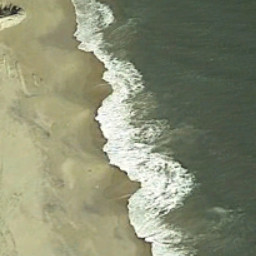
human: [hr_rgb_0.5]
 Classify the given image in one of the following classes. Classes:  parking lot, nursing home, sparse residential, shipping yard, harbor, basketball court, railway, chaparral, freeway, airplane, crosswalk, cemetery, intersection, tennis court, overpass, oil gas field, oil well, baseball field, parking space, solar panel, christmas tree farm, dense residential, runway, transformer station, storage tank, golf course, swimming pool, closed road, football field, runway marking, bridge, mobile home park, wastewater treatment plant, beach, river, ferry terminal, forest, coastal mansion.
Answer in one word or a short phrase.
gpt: beach